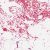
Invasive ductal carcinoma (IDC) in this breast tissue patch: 0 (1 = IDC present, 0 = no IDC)